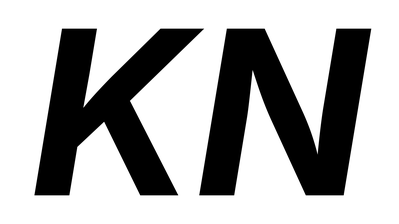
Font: Inter-Italic_Bold_Italic